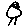
Label: bird